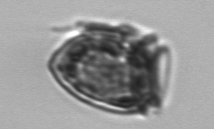
Label: Dinophysis_norvegica